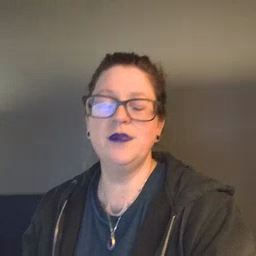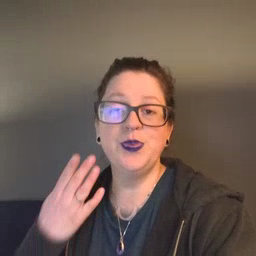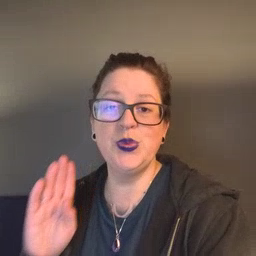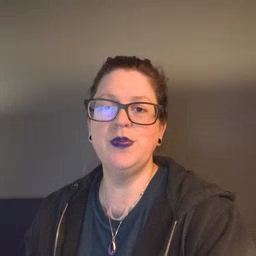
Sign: blue